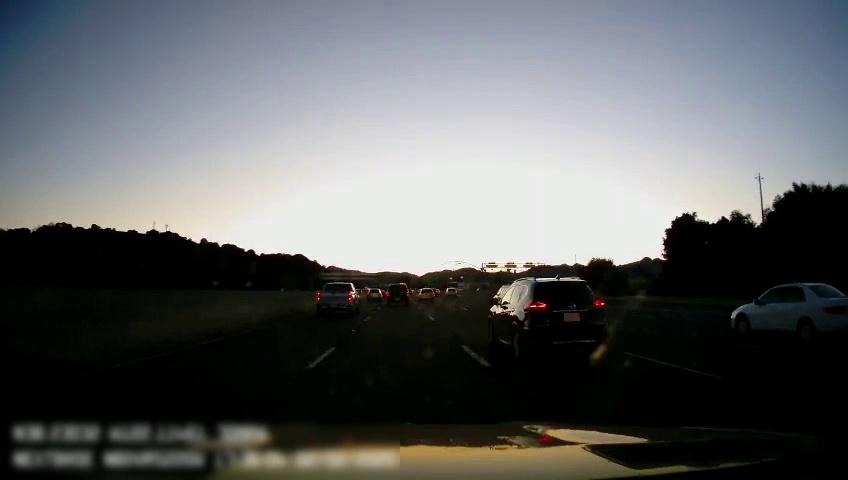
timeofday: Dusk/Dawn/Twilight
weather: Sunny
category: Drivable Space
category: Vehicles | Car
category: Vehicles | SUV
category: Vehicles | SUV
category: Vehicles | SUV
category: Vehicles | Truck
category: Vehicles | Car
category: Vehicles | Car
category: Vehicles | Car
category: Lanes | Alternate Lane
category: Lanes | Current Lane
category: Lanes | Current Lane
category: Lanes | Alternate Lane